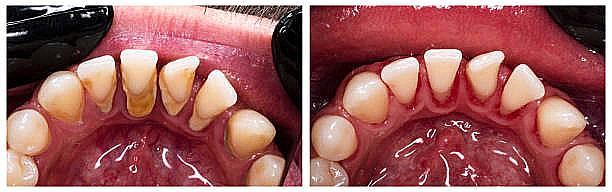
Condition: Calculus